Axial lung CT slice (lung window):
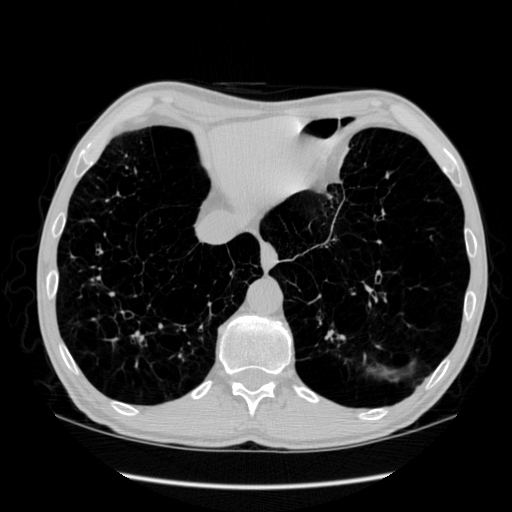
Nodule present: no